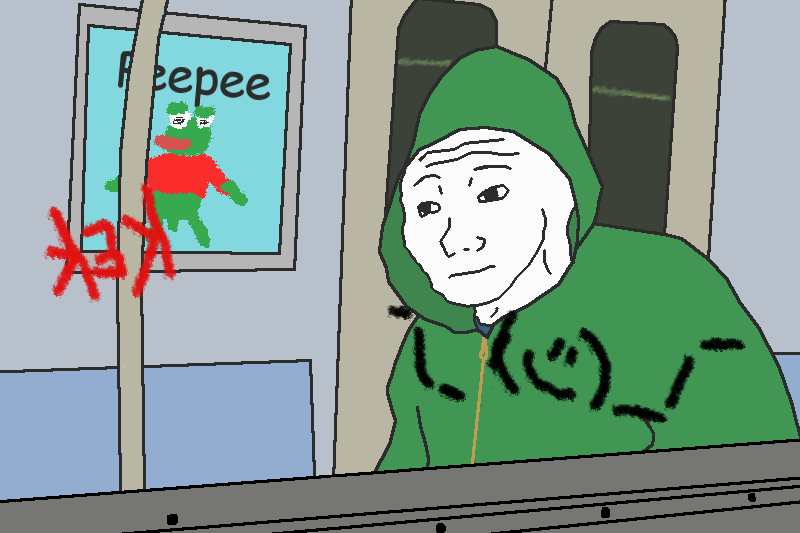
Label: 5_Doomer